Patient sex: M
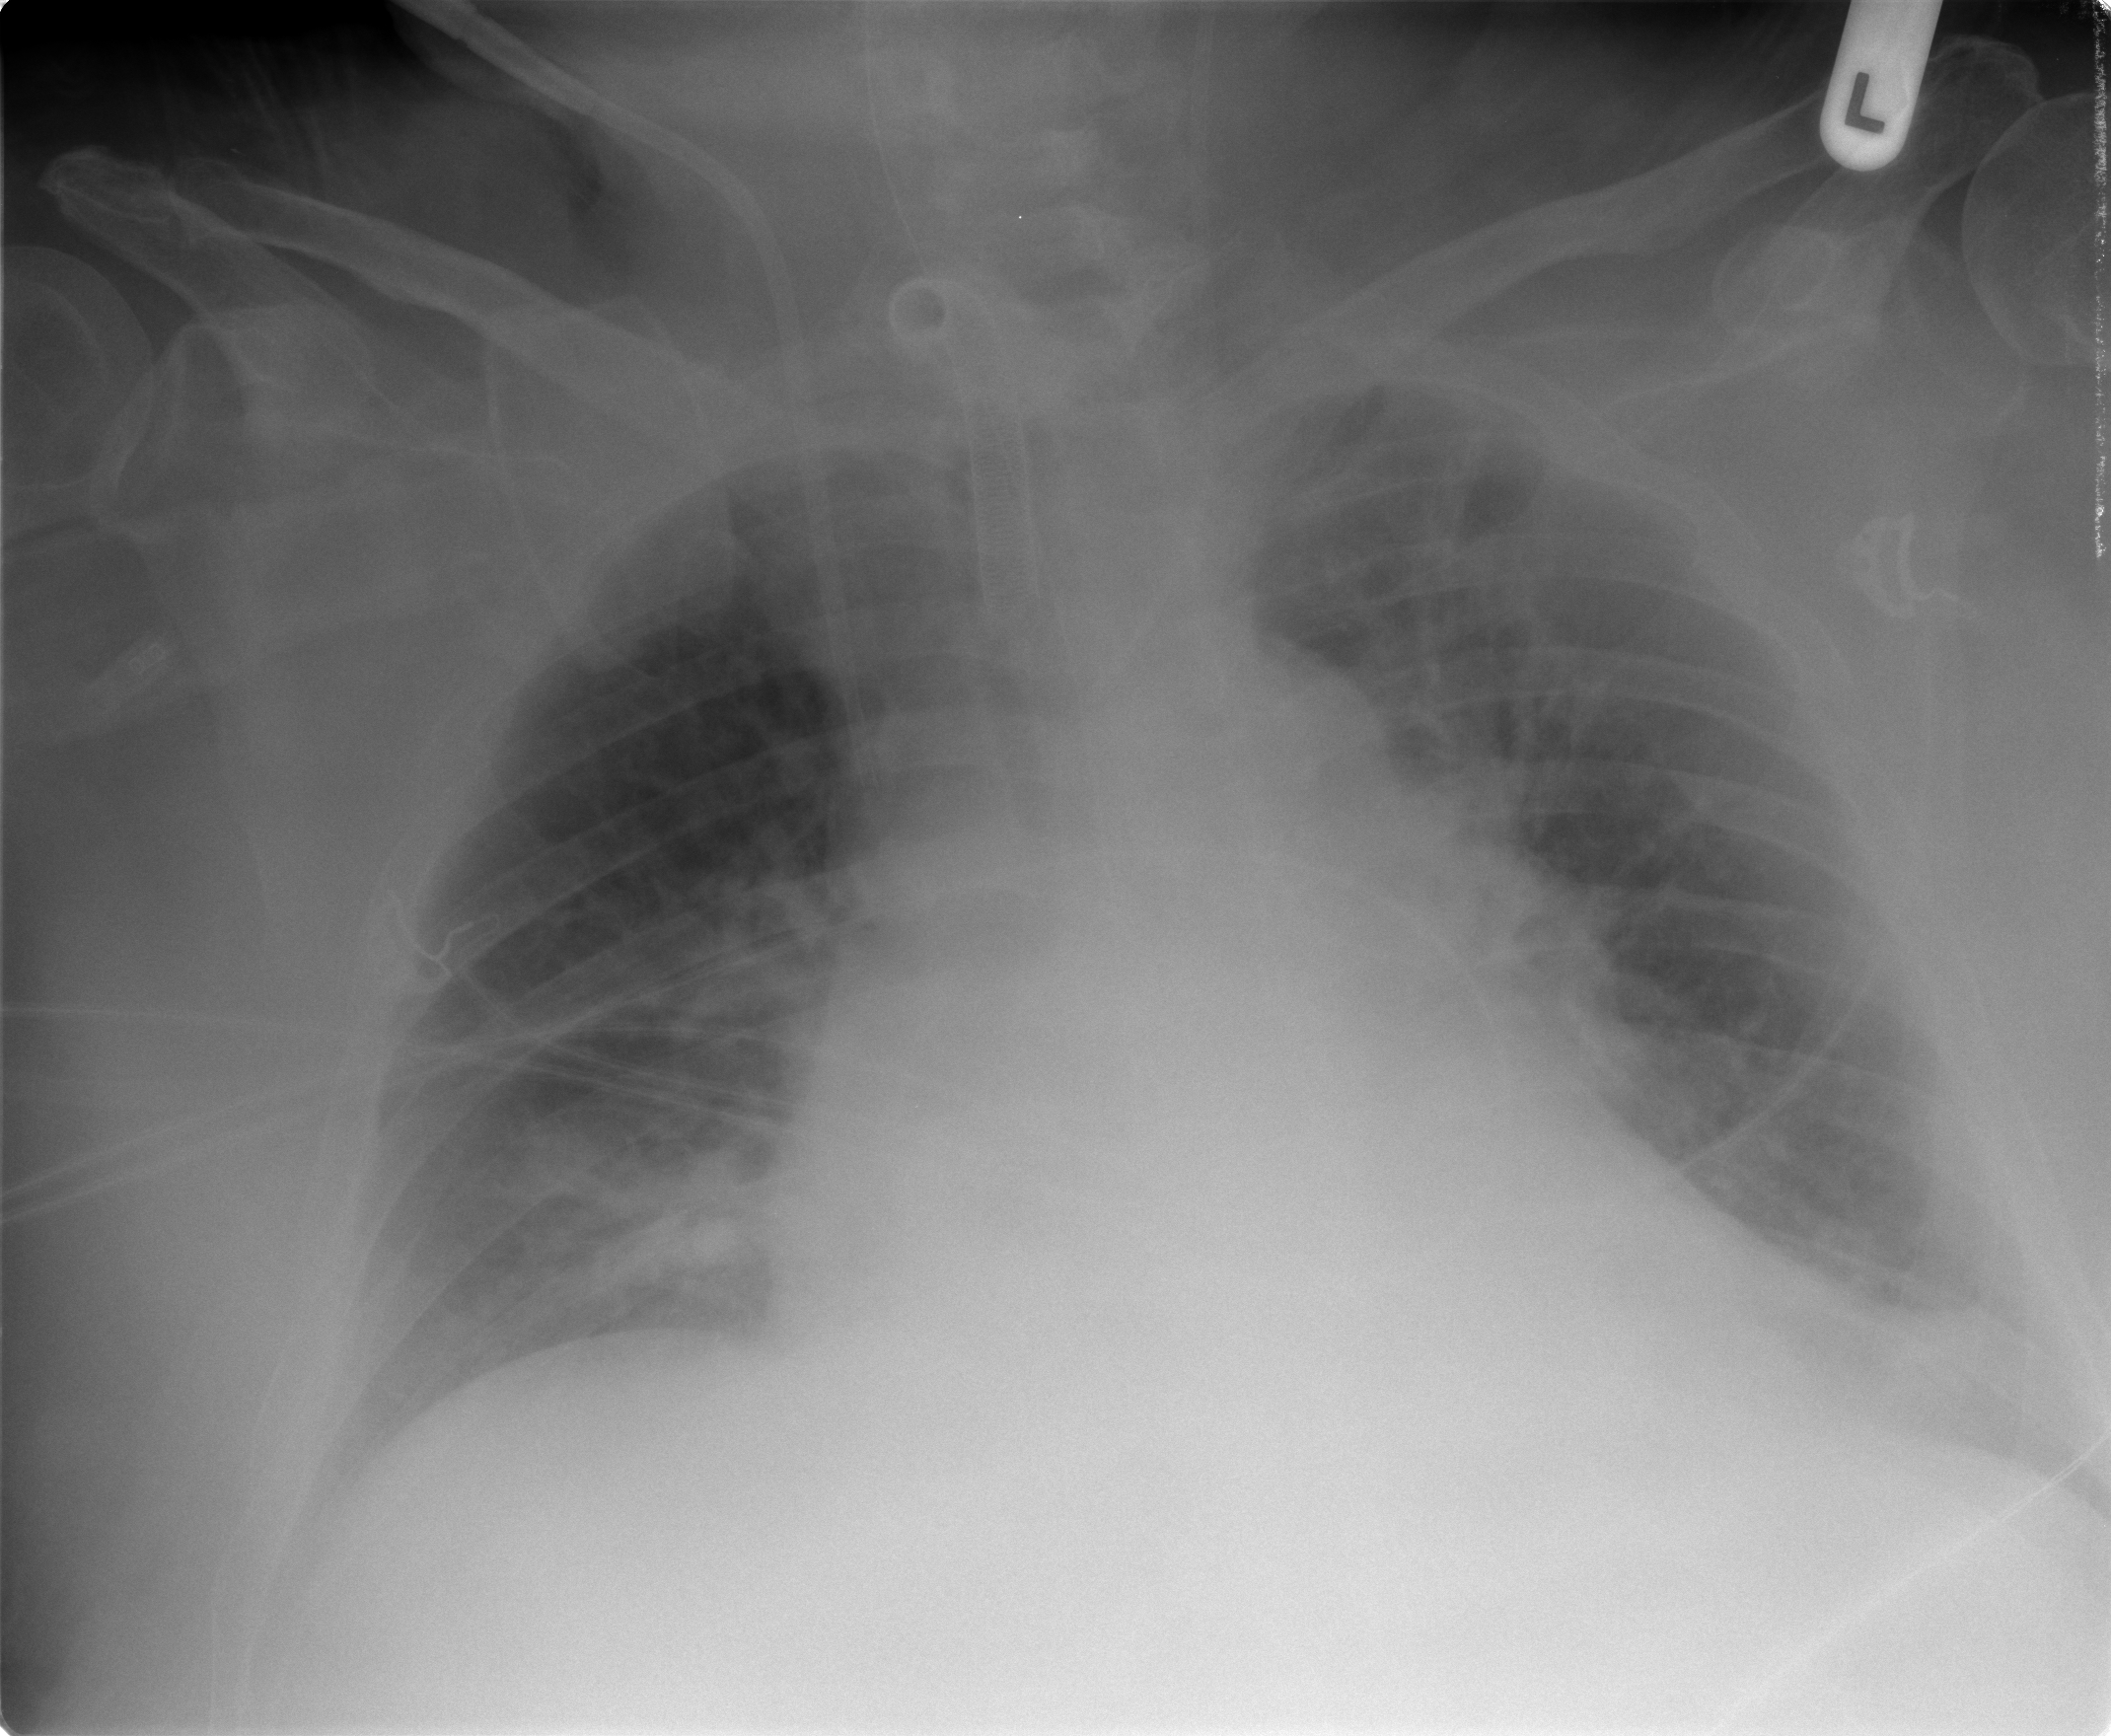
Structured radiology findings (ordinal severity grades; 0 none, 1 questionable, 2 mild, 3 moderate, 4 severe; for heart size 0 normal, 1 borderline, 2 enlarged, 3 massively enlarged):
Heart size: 2
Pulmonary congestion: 2
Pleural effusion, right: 2
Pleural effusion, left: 2
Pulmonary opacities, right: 2
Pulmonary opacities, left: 0
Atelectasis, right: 2
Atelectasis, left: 2